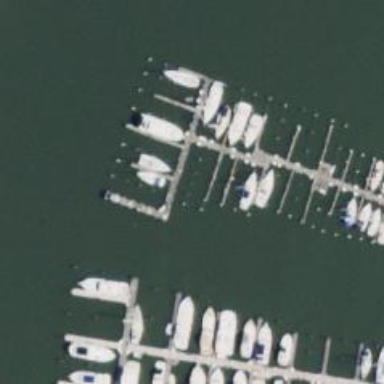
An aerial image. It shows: Man-made pier.